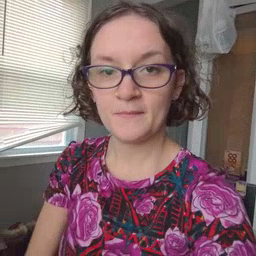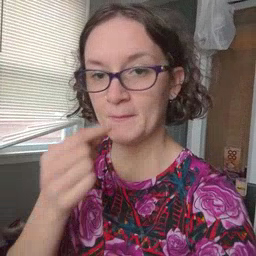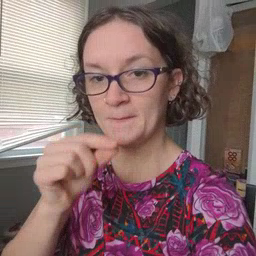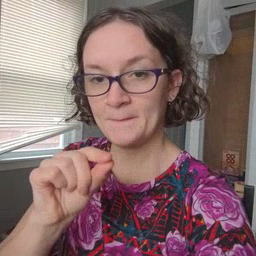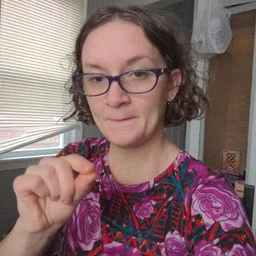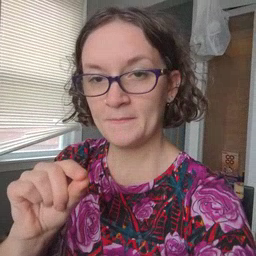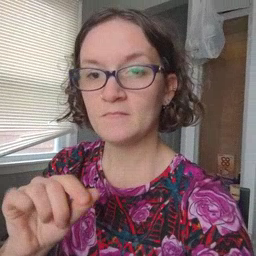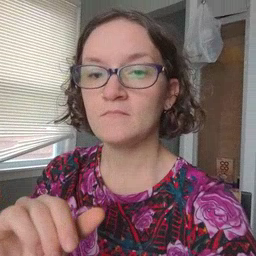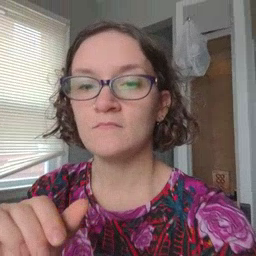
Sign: pen